Question: Every time I start coding in visual studio c# i am getting this error in my form:

and if i click "Ignor and continue" all my work in my form is been deleted.
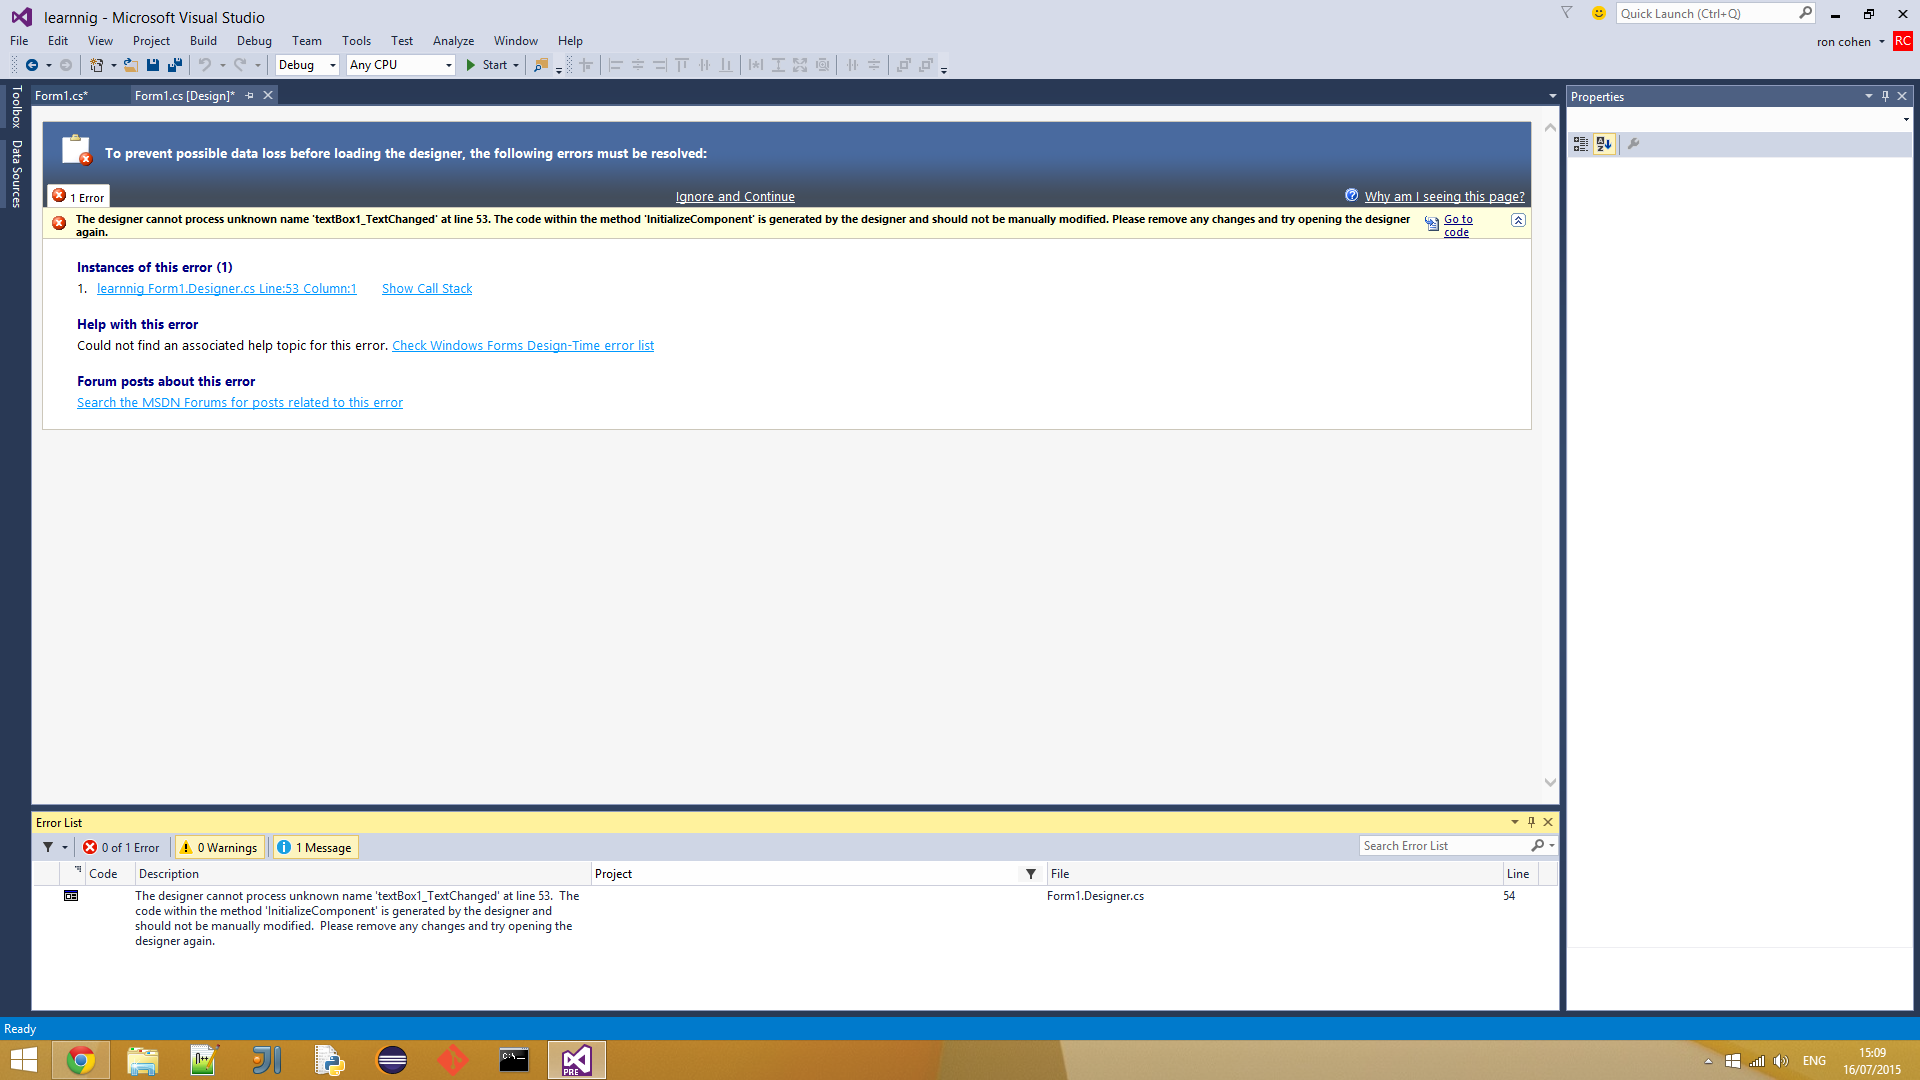
Answer: You can do one of two things:
1. Re-create the event handler in your Form1.cs file.
2. Delete line 53 in Form1.Designer.cs
This error normally occurs when you create an event, and then delete the event handler manually.
Also, verify that you're not adding new controls before InitializeComponent() is called, inside Form1.cs.